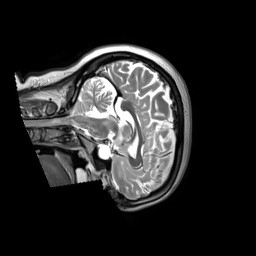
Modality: T2w
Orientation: sagittal
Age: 43
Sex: female
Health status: ill
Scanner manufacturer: siemens
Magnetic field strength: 3 T
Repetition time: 2.8 s
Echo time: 0.326 s